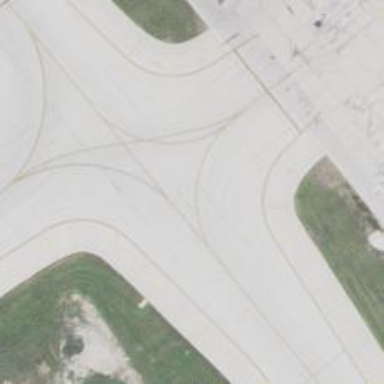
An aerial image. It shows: Image of taxiway at airport.